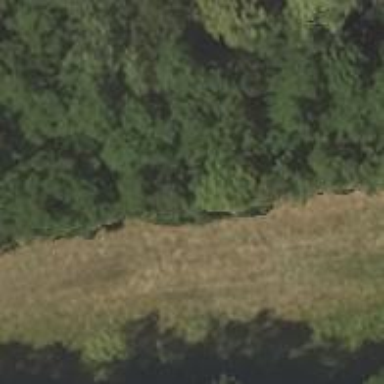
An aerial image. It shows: Grass track road with grade 5 tracktype.